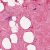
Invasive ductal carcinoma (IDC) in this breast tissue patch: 0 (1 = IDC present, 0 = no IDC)